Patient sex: M
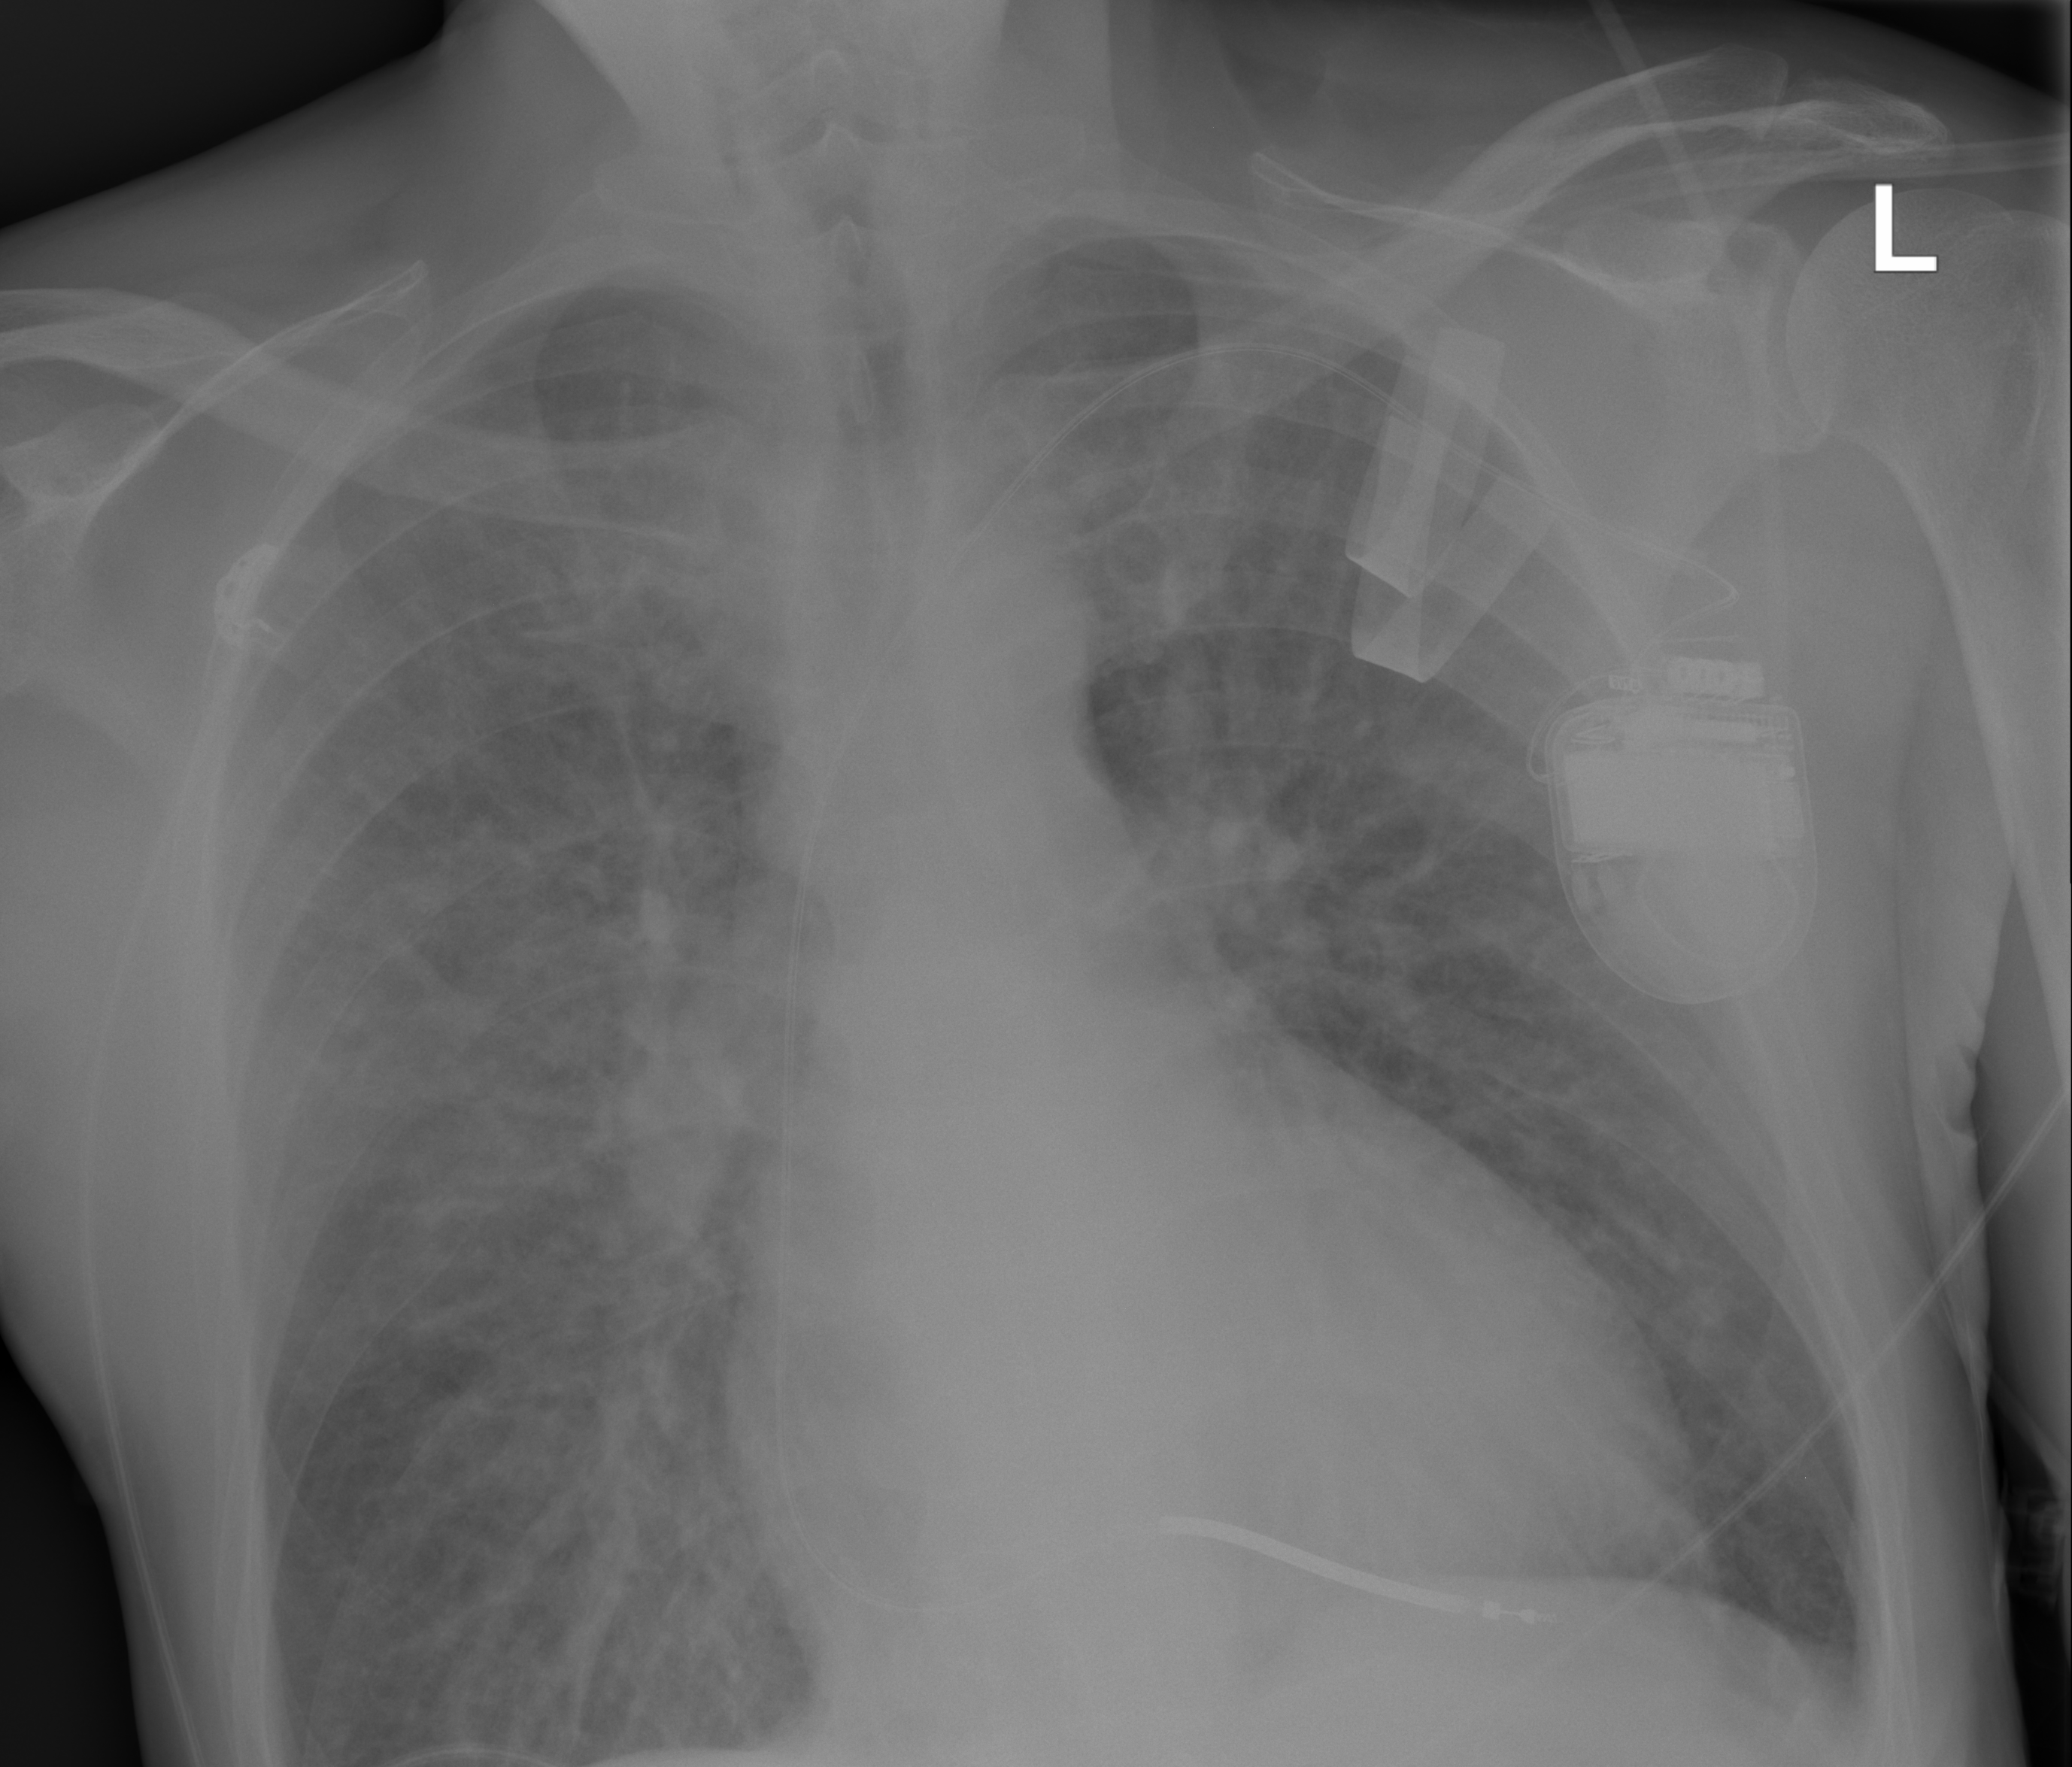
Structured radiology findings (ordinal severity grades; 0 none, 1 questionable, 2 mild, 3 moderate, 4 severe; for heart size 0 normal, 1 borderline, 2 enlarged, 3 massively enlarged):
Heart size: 1
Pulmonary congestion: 2
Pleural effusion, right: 0
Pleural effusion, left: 0
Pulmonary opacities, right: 2
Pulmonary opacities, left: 2
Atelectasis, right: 0
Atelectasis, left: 0